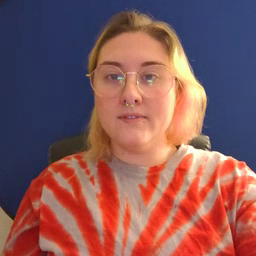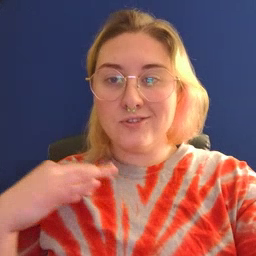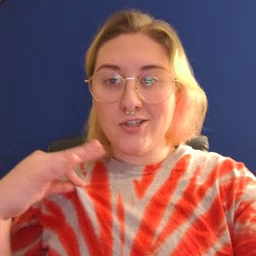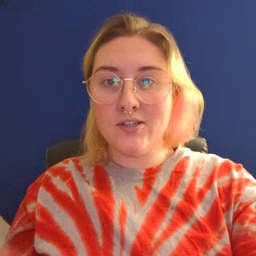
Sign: shirt